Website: crate-barrel
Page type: billing-address
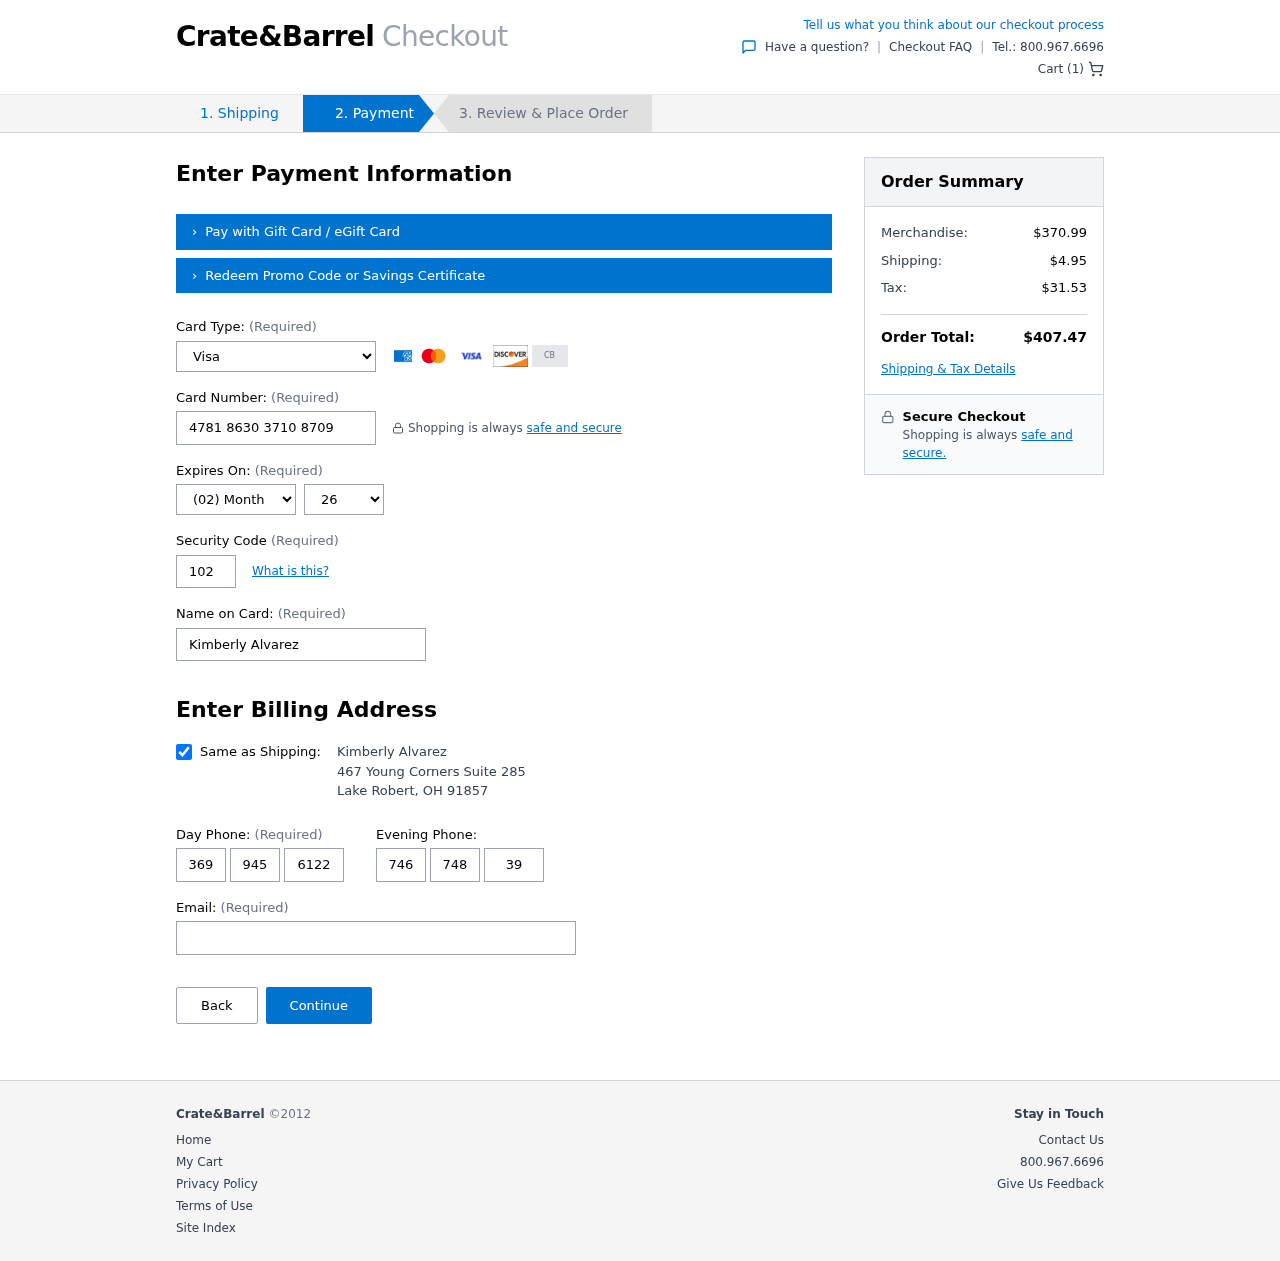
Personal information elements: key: PII_CARD_CVV
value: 102
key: PII_CARD_EXPIRY_MONTH
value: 02
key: PII_CARD_EXPIRY_YEAR
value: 26
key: PII_CARD_NUMBER
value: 4781 8630 3710 8709
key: PII_CARD_TYPE
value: Visa
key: PII_CITY
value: Lake Robert
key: PII_EMAIL
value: kimberlyalvarez@hotmail.com
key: PII_FULLNAME
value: Kimberly Alvarez
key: PII_PHONE_ALT_AREA
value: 746
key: PII_PHONE_ALT_PREFIX
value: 748
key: PII_PHONE_ALT_SUFFIX
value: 3957
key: PII_PHONE_AREA
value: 369
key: PII_PHONE_PREFIX
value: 945
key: PII_PHONE_SUFFIX
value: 6122
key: PII_POSTCODE
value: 91857
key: PII_STATE_ABBR
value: OH
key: PII_STREET
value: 467 Young Corners Suite 285
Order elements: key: ORDER_NUM_ITEMS
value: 1
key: ORDER_SUBTOTAL
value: $370.99
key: ORDER_SHIPPING_COST
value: $4.95
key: ORDER_TAX
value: $31.53
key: ORDER_TOTAL
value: $407.47